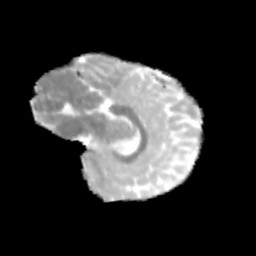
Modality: MD
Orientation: sagittal
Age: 11
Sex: female
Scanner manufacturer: siemens
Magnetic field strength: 3 T
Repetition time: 3.8 s
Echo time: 0.07 s